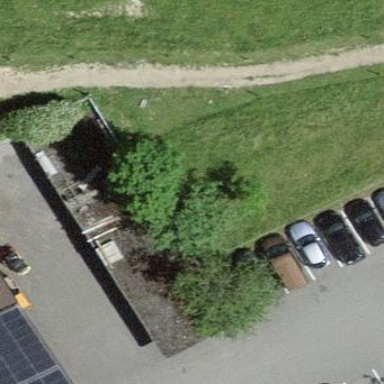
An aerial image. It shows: Garage.